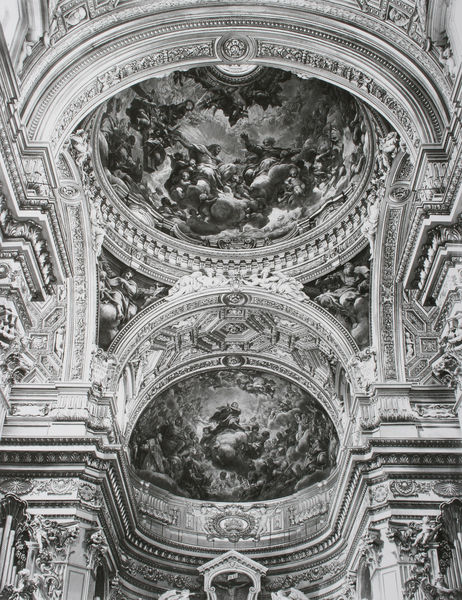
Titel: Dekoration der Kuppel, der Vierung, den Pendentifs und der Apsis
Künstler: Pietro da Cortona
Standort: Rom
Institution: S. Maria in Vallicella
Schlagwörter: gemälde, gott, himmel, weiß, wolken, menschen, ausschnitt, bewegung, fenster, grau, laterne, licht, marmor, pfeiler, schmuck, schwarz, säule, säulen, zeichnung, hochformat, malerei, ornament, alt, feier, architektur, barock, bibel, spitze, bild, bildnis, innenraum, kirche, gold, decke, front, krone, schön, kreis, rund, turm, engel, kanneliert, bogen, ort, leere, pilaster, rundbogen, kuppel, dekoration, detail, ornamente, wandgemälde, stuck, foto, fotografie, oben, photographie, bögen, paradies, gewölbe, kirch, kreuz, kuppeln, dom, rippen, ästhetik, schwarzweiss, beten, kranz, kunst, zwickel, altar, architrav, kapitelle, rom, kapitell, photo, verziert, ecken, fries, portal, schlussstein, wappen, sims, schnörkel, kalotte, gesims, laibung, jesus, untersicht, dekce, altarraum, apsis, zentral, fresken, chor, kapelle, heiliger, occuli, kassetten, gurt, heilige, deckengemälde, fresko, niesche, dresden, maria, kupferstich, szenen, sakral, fresco, himmelfahrt, tonne, gebälk, triumphbogen, and, oculi, deckenmalerei, kriche, tonnengewölbe, froschperspektive, zahnschnitt, halbkuppel, vierung, andrea, tambour, decken, apotheose, tabernakel, frsko, illusionsmalerei, evangelisch, sakralraum, gurtbogen, christ, katholisch, gewaltig, deckenfresko, jesuiten, ausmalung, schristus, heiligen, trinität, schwarzweis, schnörckel, überladen, kasseten, fotografiew, kallotte, ramd, schwarzwweiß, tektonik, t, stuckk, deckenmaleei, kauupel, bsrock, desden, thromben